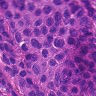
Metastatic tissue present: yes